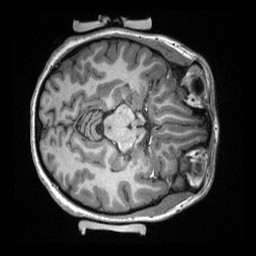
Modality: T1w
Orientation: axial
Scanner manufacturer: siemens
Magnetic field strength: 3 T
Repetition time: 2.3 s
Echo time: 0.00308 s